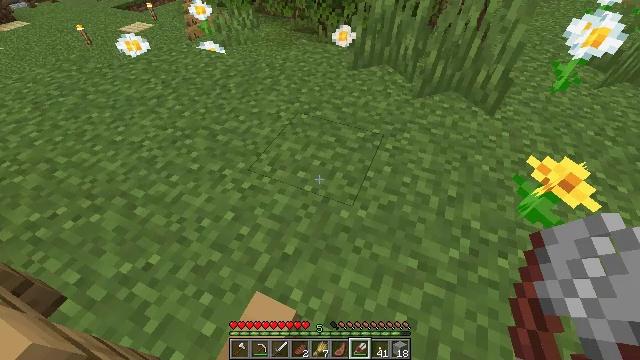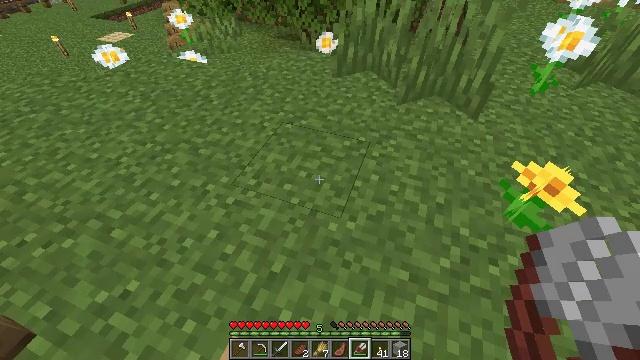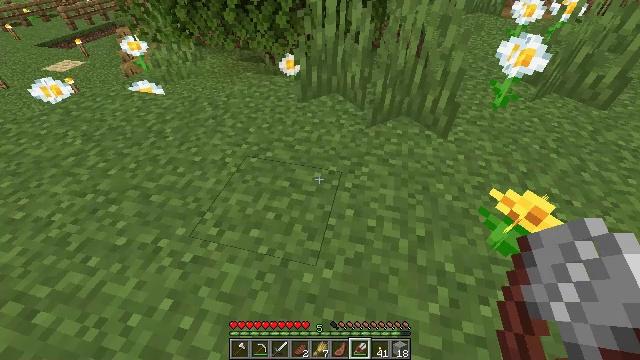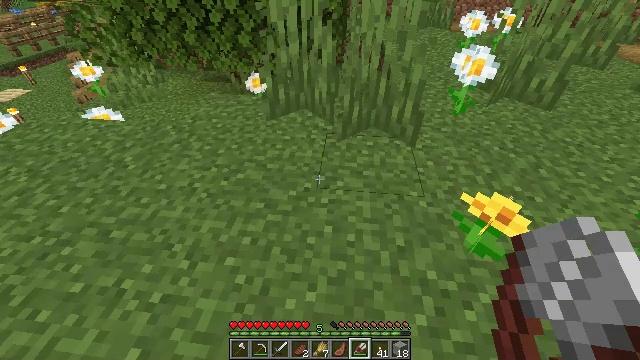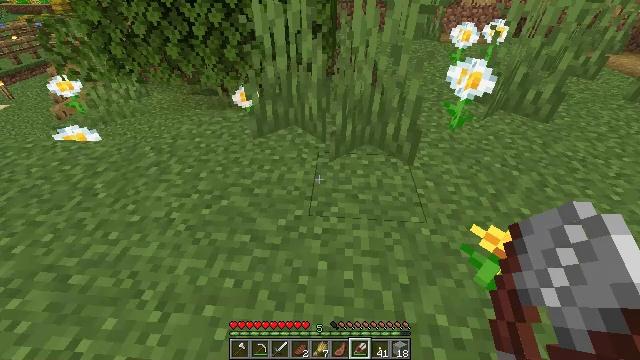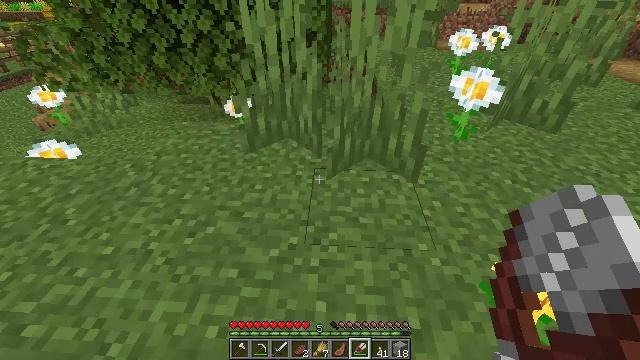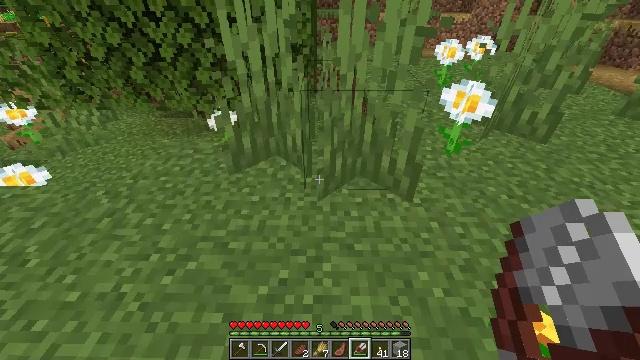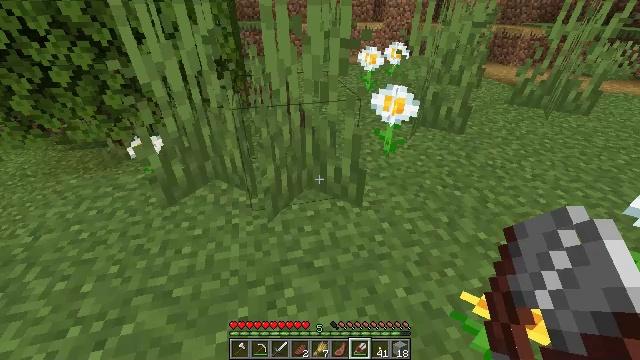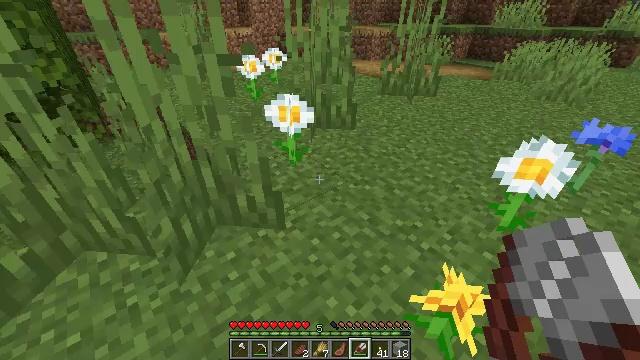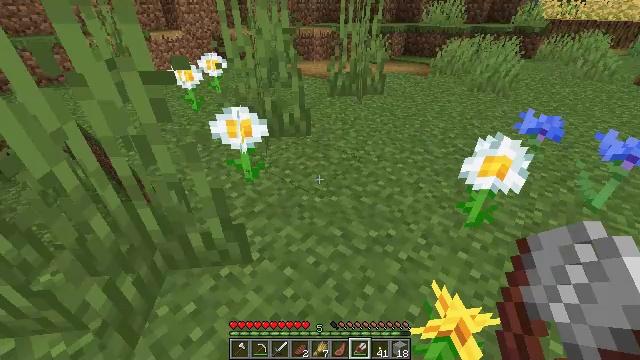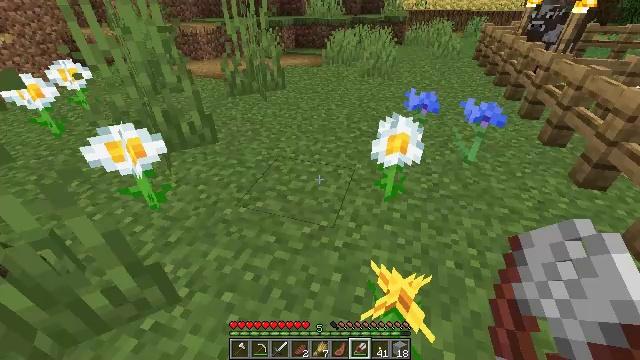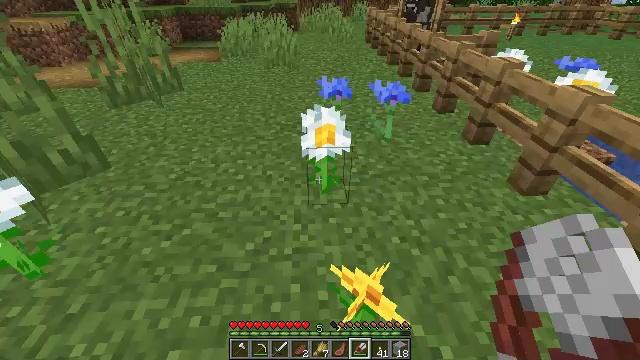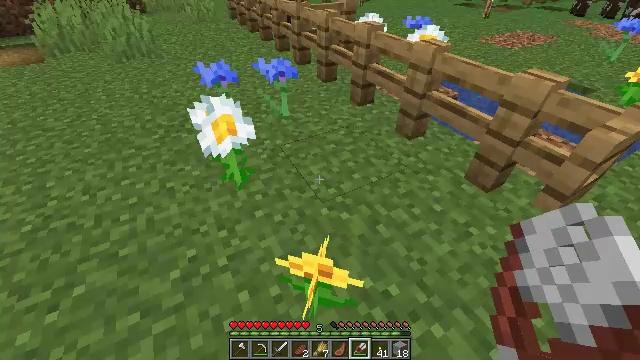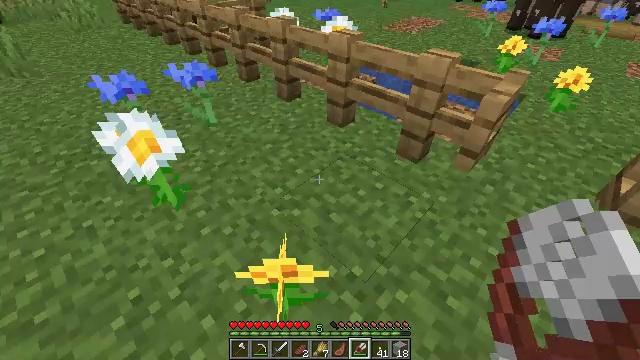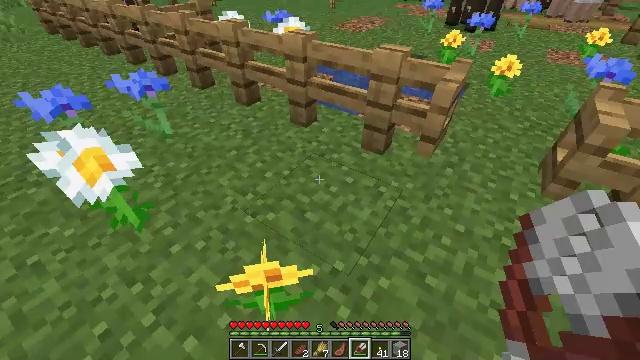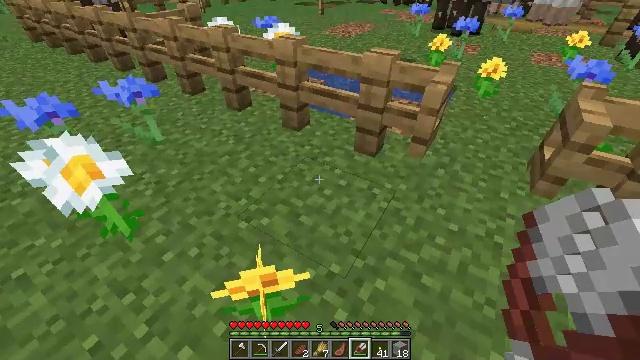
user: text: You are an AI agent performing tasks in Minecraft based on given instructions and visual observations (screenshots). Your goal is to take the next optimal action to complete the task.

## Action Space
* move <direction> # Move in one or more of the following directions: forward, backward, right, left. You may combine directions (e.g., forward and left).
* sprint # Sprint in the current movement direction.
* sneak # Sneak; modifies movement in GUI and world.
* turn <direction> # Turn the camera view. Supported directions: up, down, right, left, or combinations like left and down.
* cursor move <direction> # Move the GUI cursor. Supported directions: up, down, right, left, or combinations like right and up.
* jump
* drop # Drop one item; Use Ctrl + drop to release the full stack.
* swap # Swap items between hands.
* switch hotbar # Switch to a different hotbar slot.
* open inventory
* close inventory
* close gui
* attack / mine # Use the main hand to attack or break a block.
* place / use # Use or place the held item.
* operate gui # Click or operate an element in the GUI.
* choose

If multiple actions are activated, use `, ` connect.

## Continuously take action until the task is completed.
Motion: motion action
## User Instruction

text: Craft the gray bed in the crafting table.
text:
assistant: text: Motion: move forward, turn right
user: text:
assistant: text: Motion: move forward, turn right and up
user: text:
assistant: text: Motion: move forward, turn right and up
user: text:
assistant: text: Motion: move forward, turn right and up
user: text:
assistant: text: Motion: move forward, turn right and up
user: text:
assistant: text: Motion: move forward, turn right and up
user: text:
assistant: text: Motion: move forward, turn right and up
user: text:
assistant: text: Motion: move forward, turn right
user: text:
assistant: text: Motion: move forward, turn right
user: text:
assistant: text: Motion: move forward, turn right and down
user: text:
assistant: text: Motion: turn right and down
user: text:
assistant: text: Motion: turn right and down
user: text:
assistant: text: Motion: turn right
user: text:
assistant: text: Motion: turn right
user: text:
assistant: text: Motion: turn right
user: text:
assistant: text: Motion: turn right and up
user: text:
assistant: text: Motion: turn right and up
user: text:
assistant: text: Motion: turn right and up
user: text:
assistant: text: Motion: turn right and up
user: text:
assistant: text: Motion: no_op
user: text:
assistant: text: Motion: turn right and up
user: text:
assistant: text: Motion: turn right and up
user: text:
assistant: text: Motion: turn right and up
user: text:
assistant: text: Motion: turn right and up
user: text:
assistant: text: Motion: turn right
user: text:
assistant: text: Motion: no_op
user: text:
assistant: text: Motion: use / place
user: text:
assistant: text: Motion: use / place
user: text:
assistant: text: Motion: use / place
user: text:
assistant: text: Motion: use / place